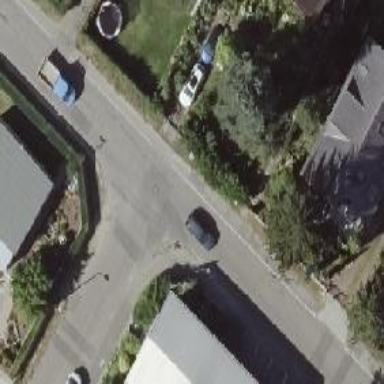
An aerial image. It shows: Residential road with asphalt surface.